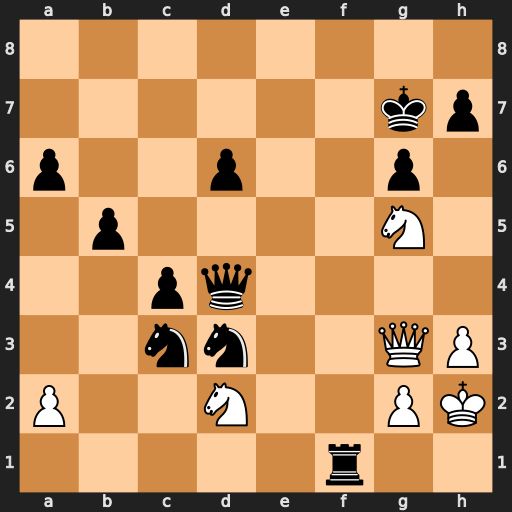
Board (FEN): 8/6kp/p2p2p1/1p4N1/2pq4/2nn2QP/P2N2PK/5r2
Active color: w
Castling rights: -
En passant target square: -
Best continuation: Ne6+ Kf7 Nxd4